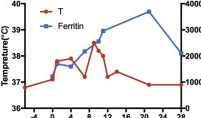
Clinical monitoring after infusion of piggyBac-generated CAR19-T cells. (D, E) The peak values of ferritin and lactate dehydrogenase (LHD) after infusion were later than temperature.
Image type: pathology (immunostaining)